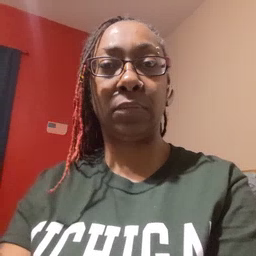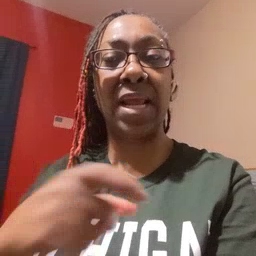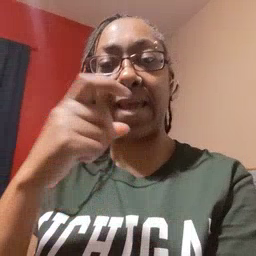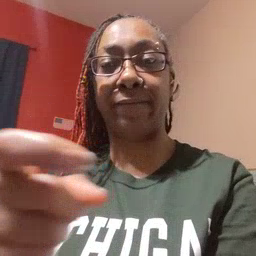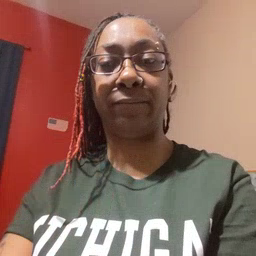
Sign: gift